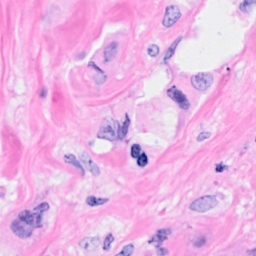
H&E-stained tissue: Breast